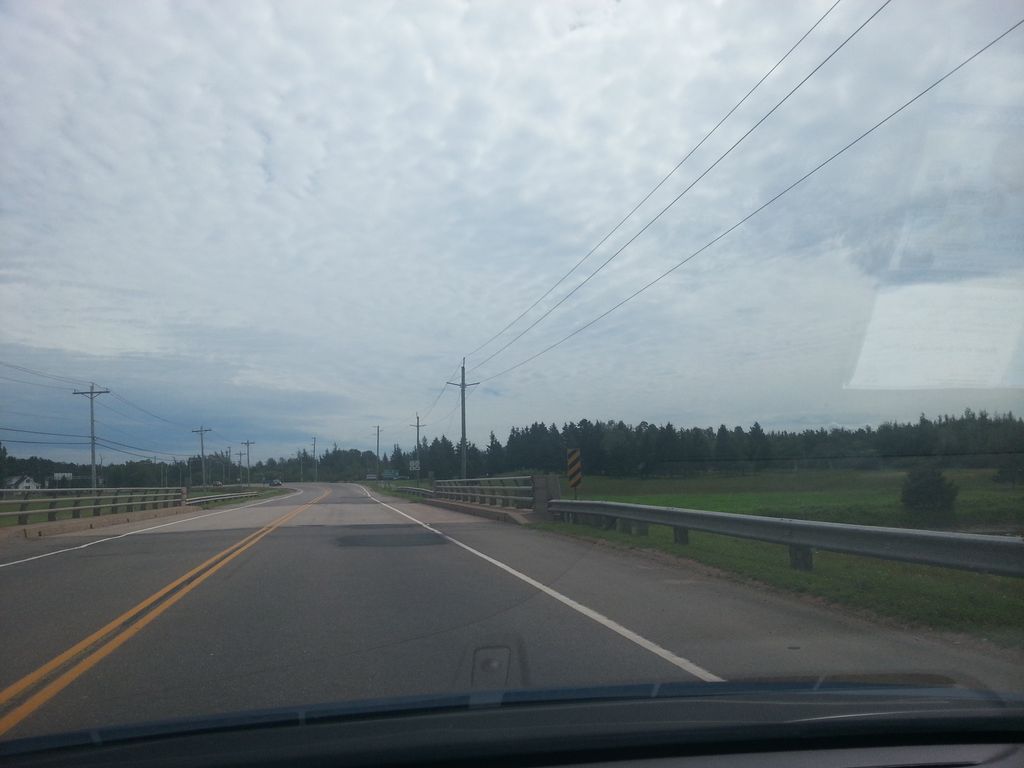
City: charlottetown